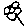
Label: flower